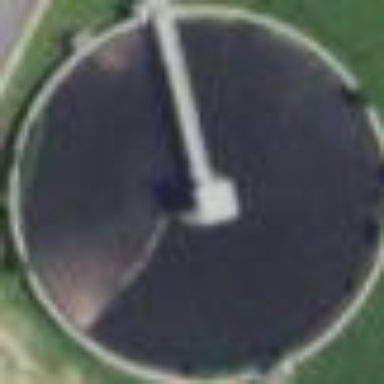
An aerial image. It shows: Image of wastewater.